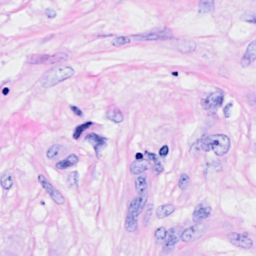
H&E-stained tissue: Breast